Question: Well, this is my directory structure:

Inside folder META-INF (/src/main/java) i have "persistence.xml". The problem is: when I deploy this project to WAR Project, this WAR don't contains persistence.xml and log4j.properties.
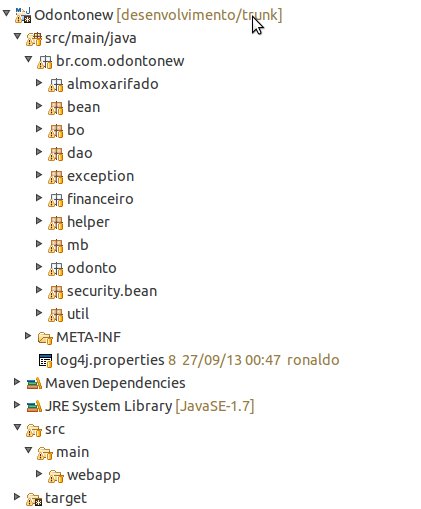
Answer: Put your resource files (eg. 'persistence.xml') in
'''
src/main/resources
'''